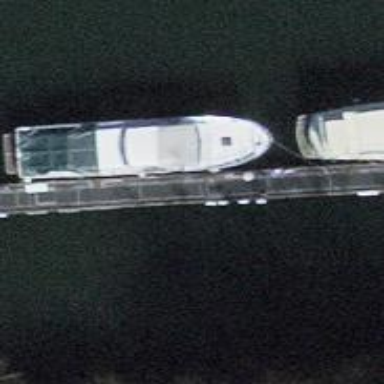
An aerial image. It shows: Man-made pier.